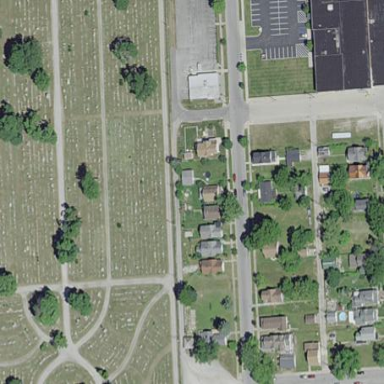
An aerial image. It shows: Cemetery.